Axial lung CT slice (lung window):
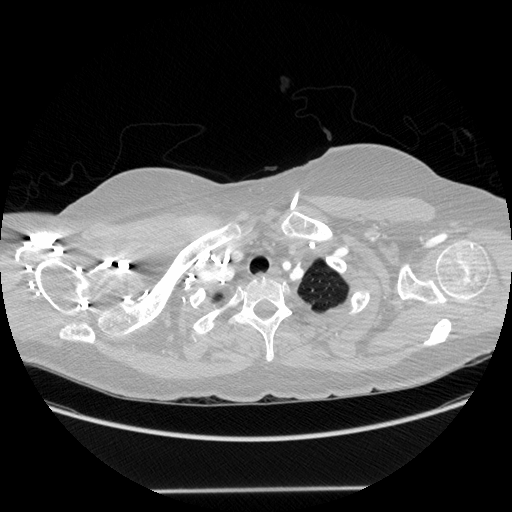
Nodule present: no